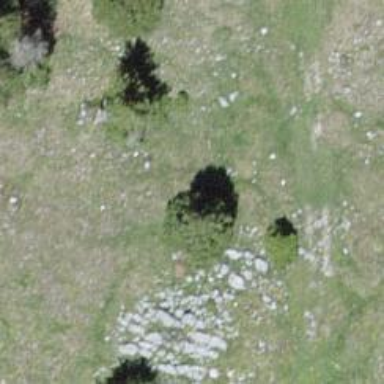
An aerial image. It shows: Needle-leaved tree in its natural environment.